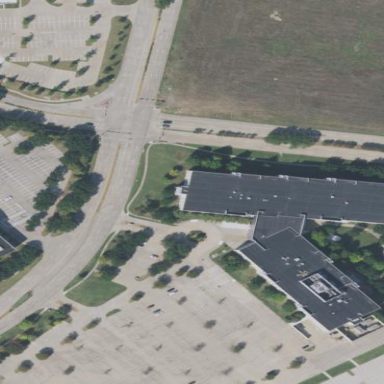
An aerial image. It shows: Office building.